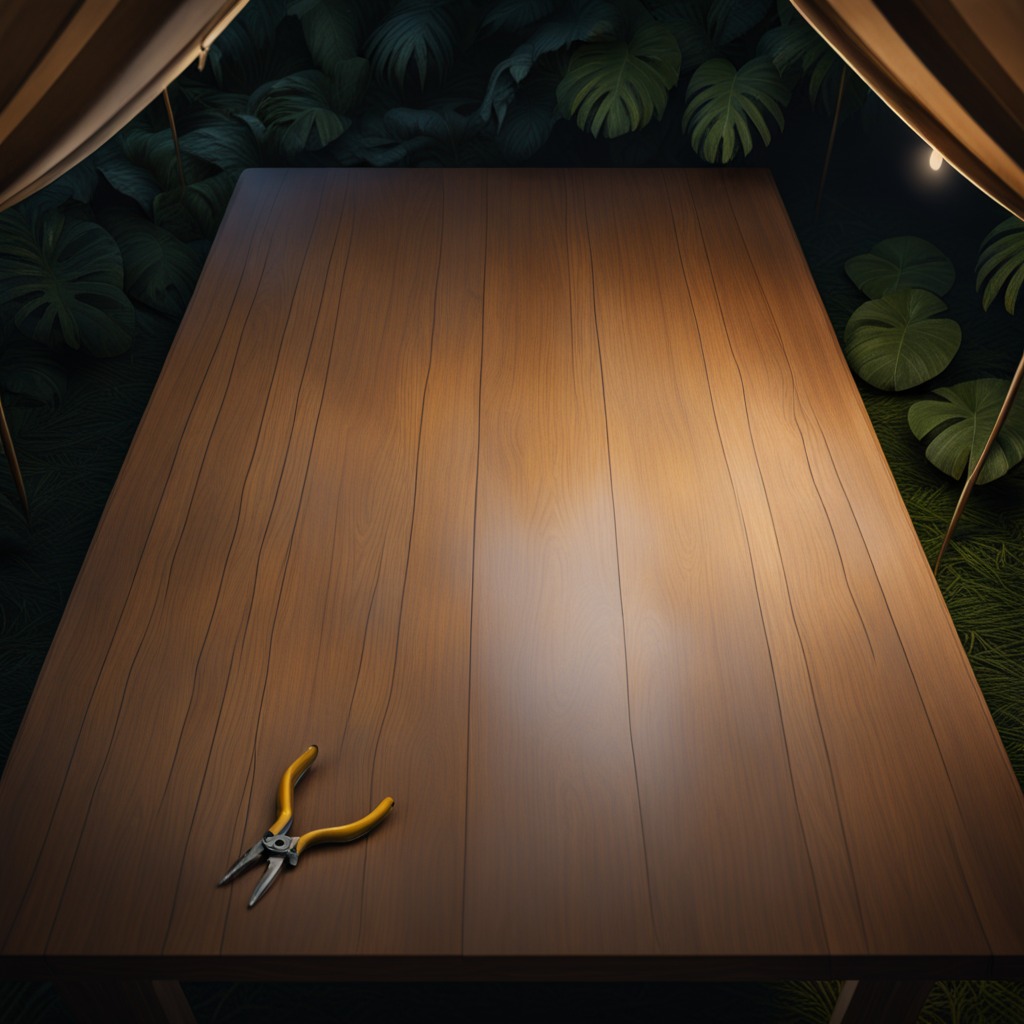
A plier is lying on a wooden table inside a jungle field workshop tent at night with soft shadows worn but